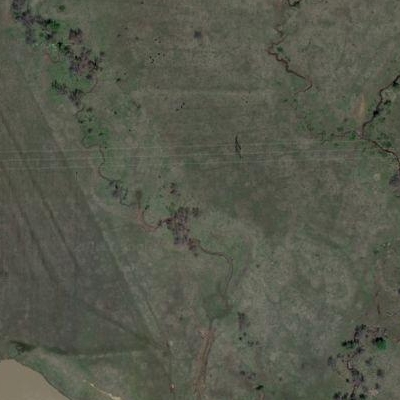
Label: Grass